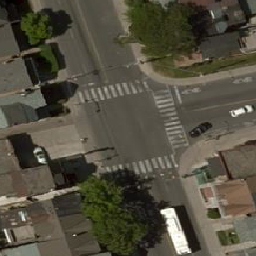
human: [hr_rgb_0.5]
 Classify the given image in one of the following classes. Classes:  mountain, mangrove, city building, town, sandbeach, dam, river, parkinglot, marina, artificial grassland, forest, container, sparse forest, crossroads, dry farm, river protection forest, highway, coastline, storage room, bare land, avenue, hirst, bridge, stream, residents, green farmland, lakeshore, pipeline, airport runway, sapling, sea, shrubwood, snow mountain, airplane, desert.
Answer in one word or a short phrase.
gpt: crossroads